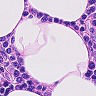
Metastatic tissue present: no